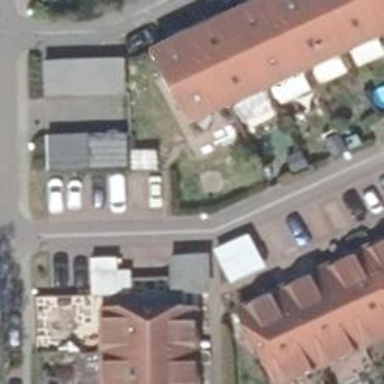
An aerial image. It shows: Living street.